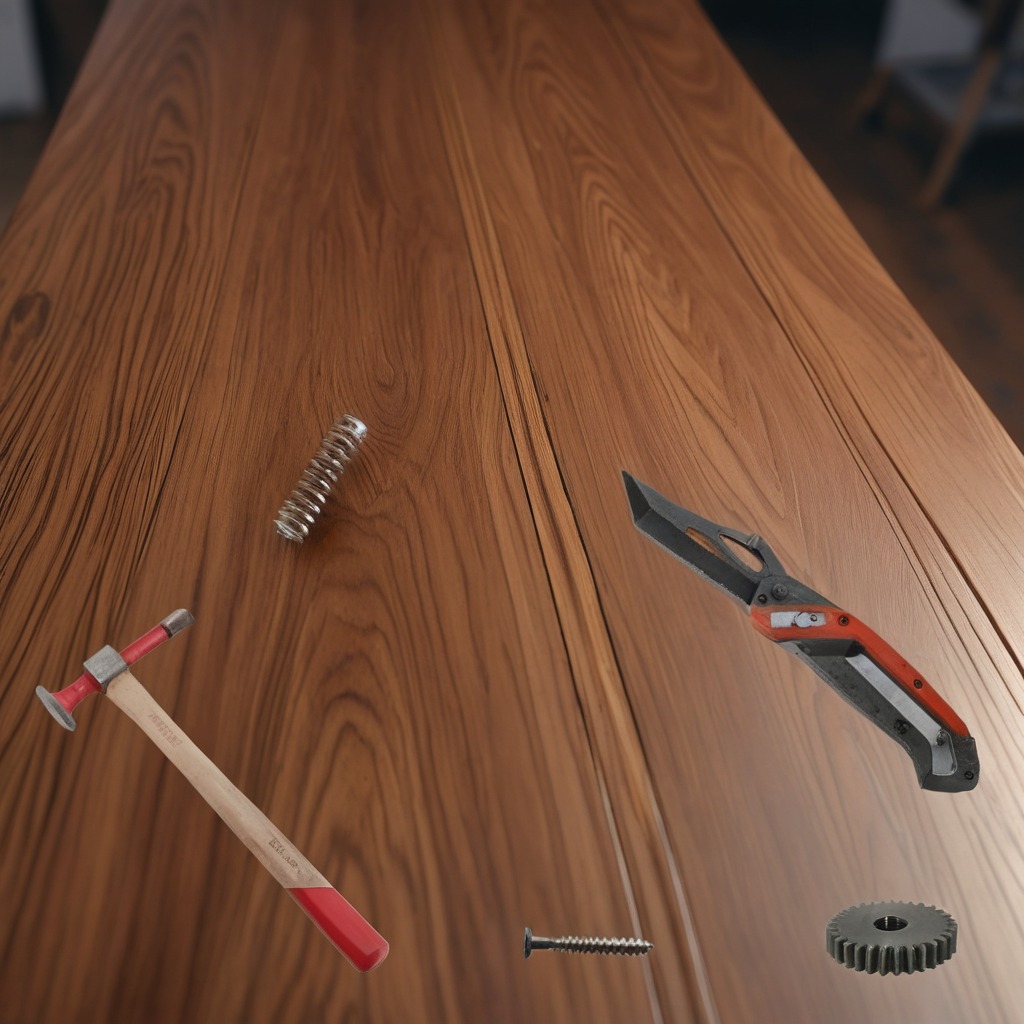
A steel gear with teeth, a utility knife, a metal machine screw, a hammer, and a coiled metal spring are lying on the wooden table.